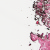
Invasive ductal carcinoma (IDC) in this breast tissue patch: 0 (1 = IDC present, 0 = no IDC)